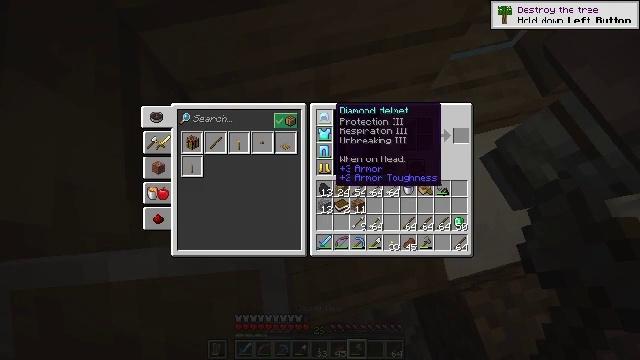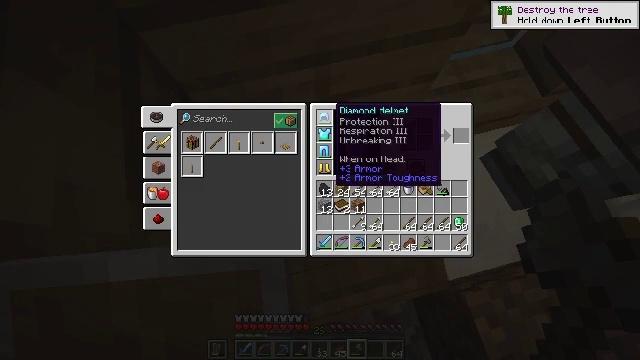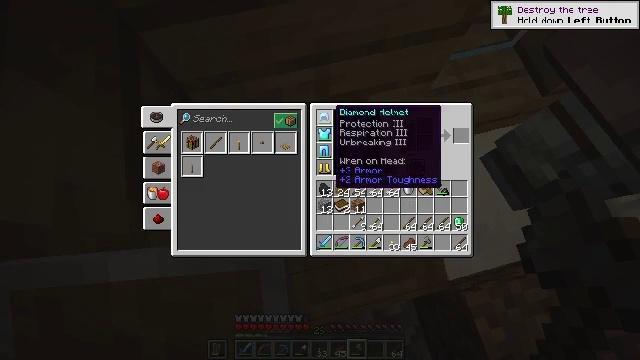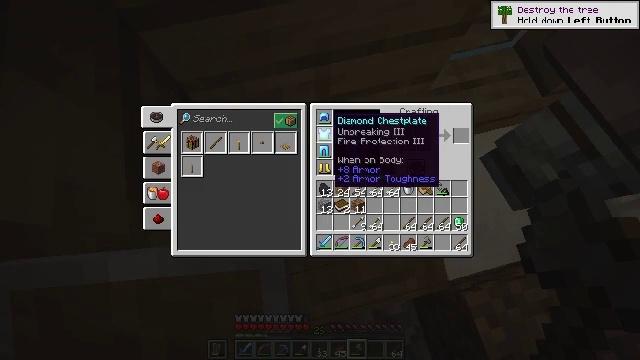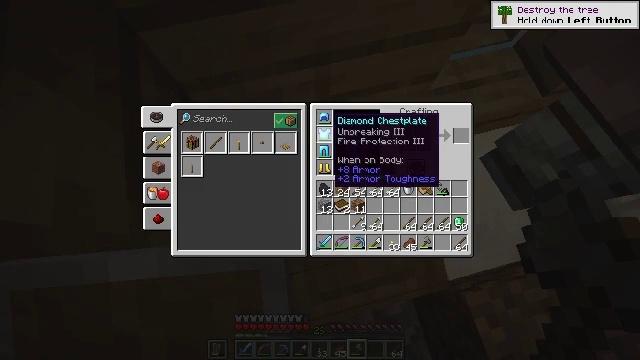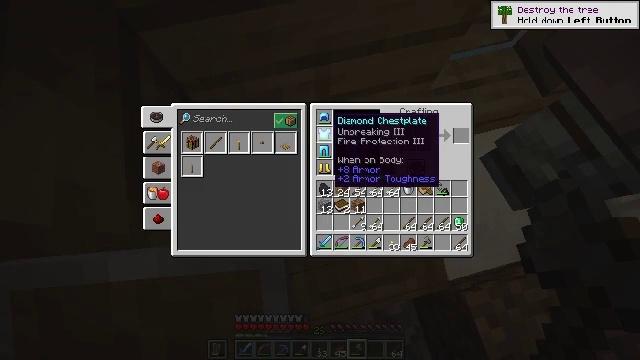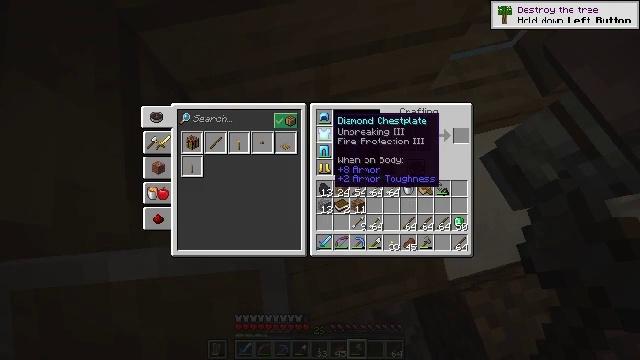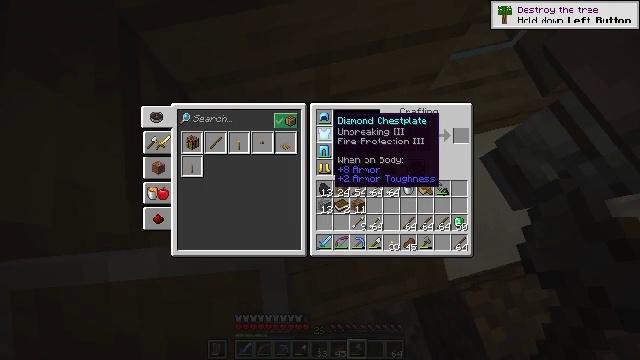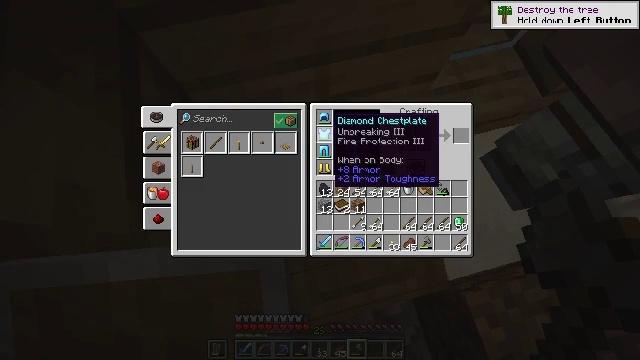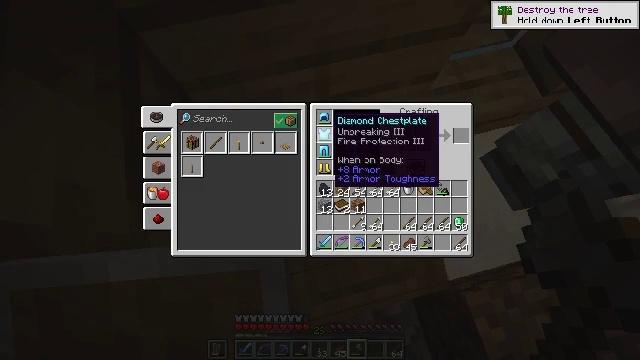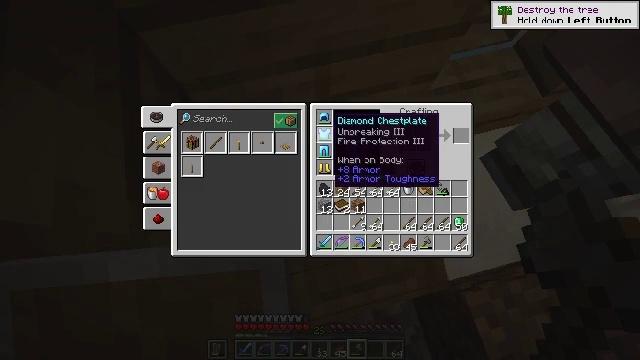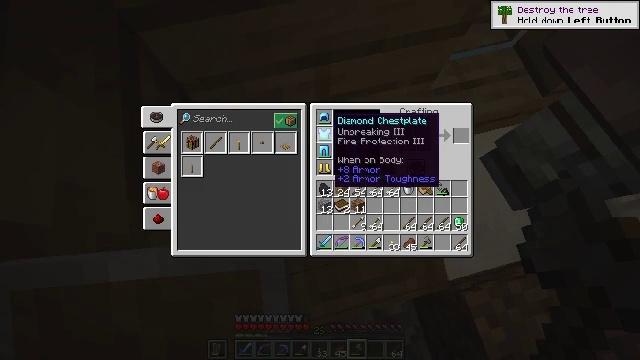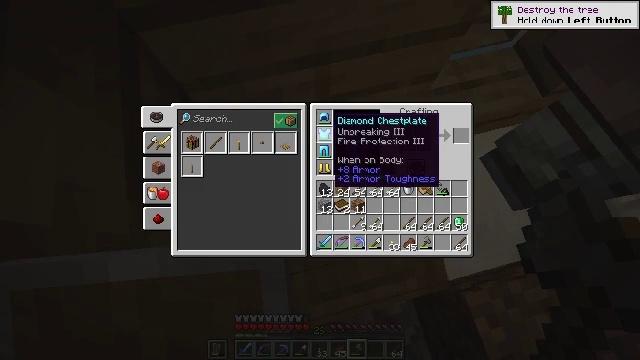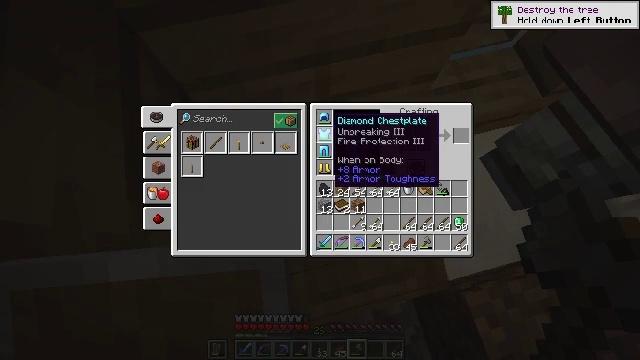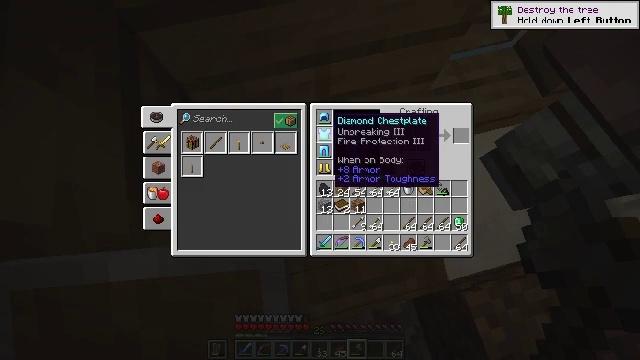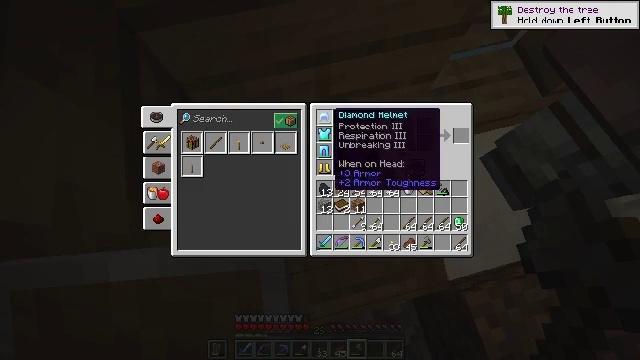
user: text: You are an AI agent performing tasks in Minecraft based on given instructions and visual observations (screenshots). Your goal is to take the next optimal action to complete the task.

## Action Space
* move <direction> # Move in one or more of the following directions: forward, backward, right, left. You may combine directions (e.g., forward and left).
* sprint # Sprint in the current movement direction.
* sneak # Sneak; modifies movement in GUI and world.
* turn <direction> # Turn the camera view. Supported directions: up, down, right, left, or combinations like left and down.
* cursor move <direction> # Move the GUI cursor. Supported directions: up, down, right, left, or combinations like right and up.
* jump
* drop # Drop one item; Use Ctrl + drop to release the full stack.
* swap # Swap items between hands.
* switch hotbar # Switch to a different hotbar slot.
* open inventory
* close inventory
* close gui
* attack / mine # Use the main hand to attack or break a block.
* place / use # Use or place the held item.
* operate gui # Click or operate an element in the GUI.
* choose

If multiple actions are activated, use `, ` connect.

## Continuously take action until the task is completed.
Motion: motion action
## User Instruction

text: Mine the lectern.
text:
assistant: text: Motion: no_op
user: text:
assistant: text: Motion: no_op
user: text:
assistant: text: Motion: cursor move down
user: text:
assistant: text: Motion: no_op
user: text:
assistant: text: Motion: no_op
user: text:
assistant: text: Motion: no_op
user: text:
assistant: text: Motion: no_op
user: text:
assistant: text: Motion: no_op
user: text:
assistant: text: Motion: no_op
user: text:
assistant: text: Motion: no_op
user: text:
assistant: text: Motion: no_op
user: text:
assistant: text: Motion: no_op
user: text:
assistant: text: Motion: no_op
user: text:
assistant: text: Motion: no_op
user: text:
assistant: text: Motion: no_op
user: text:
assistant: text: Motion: no_op
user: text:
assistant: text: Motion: no_op
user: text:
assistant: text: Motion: no_op
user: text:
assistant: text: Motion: no_op
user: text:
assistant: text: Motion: no_op
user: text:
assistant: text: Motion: no_op
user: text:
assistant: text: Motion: no_op
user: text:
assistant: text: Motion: no_op
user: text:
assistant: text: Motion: no_op
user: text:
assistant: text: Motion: no_op
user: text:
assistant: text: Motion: no_op
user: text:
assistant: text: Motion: cursor move down
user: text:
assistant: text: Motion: no_op
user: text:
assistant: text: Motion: no_op
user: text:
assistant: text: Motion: no_op